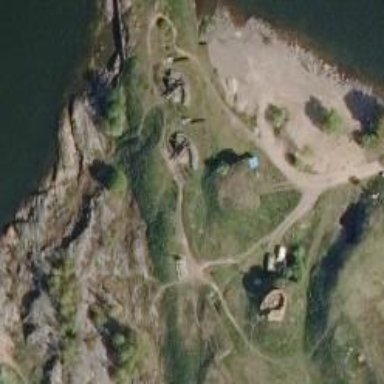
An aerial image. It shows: Military bunker.